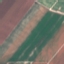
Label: AnnualCrop